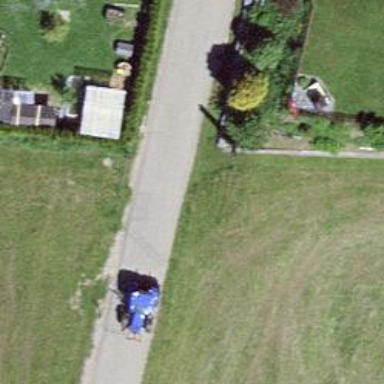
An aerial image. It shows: Hedge acting as barrier.